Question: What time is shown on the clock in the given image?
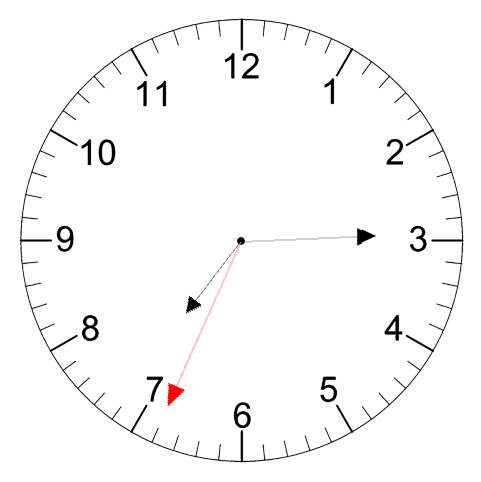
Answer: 07:14:34